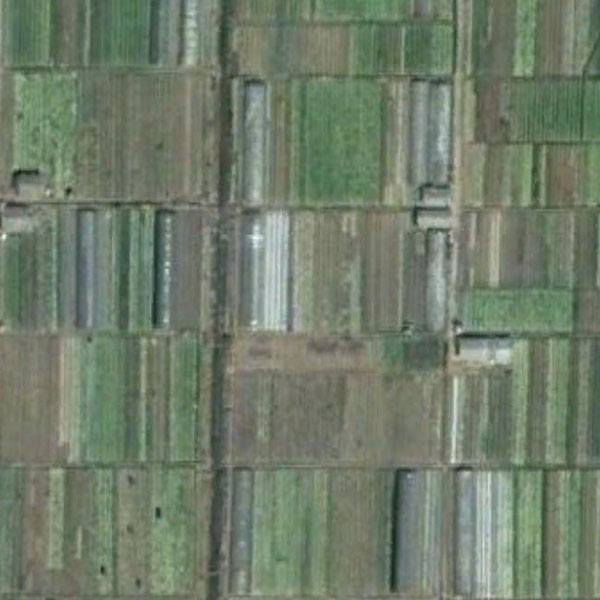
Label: Farmland